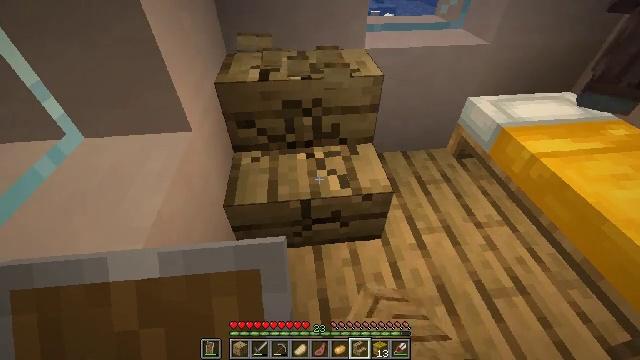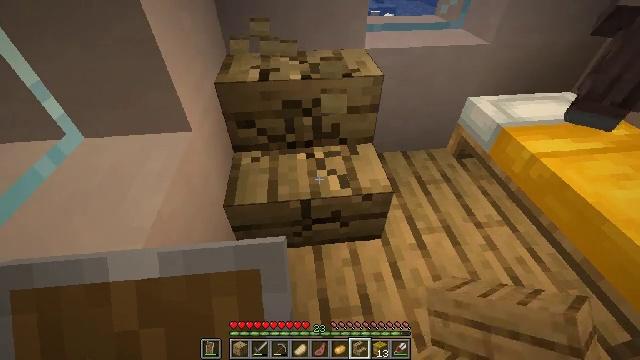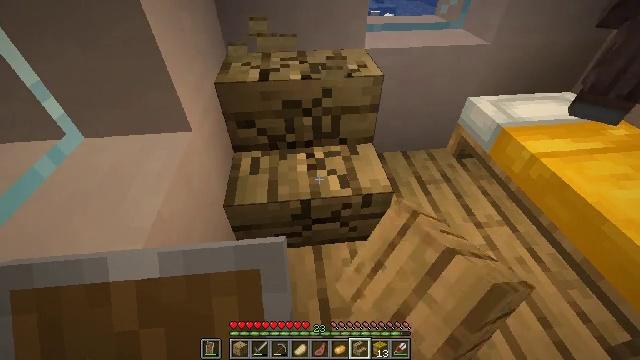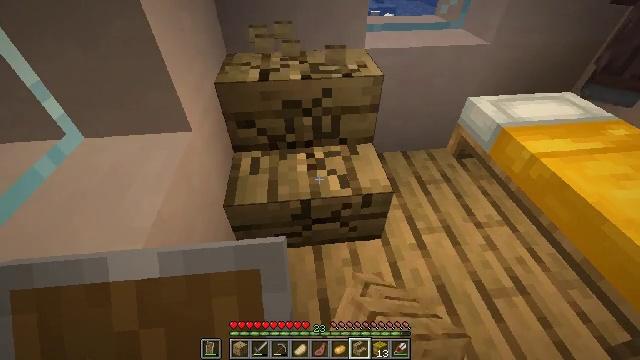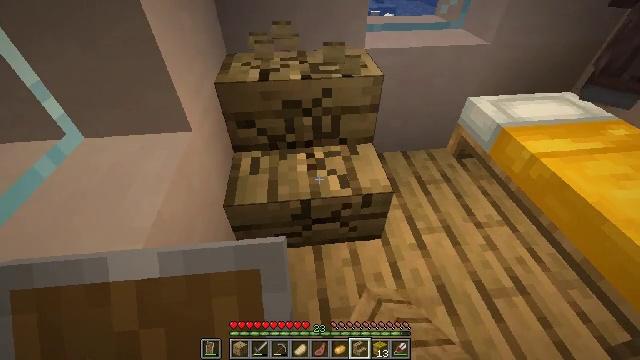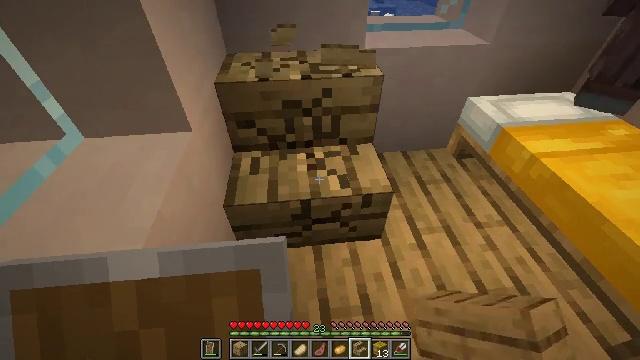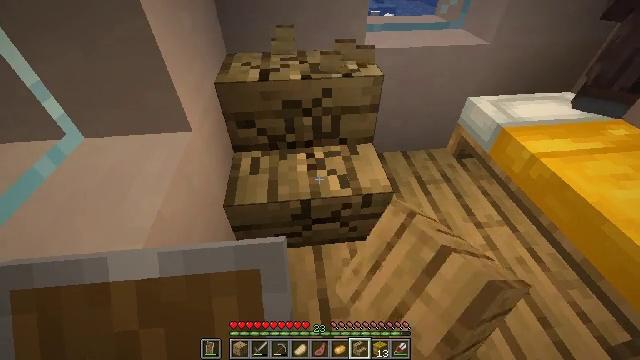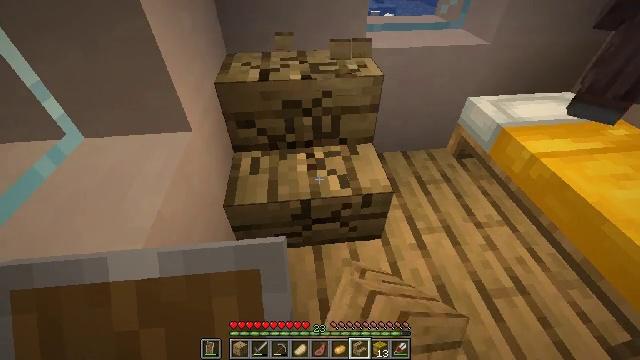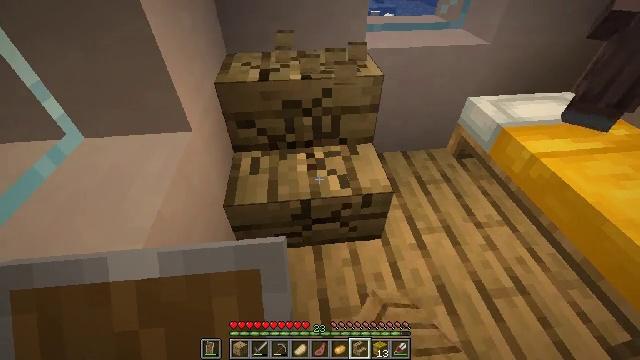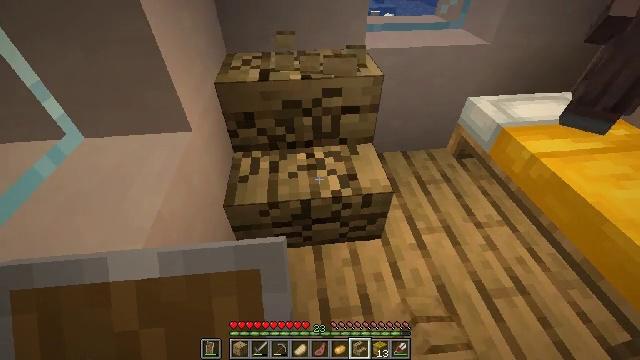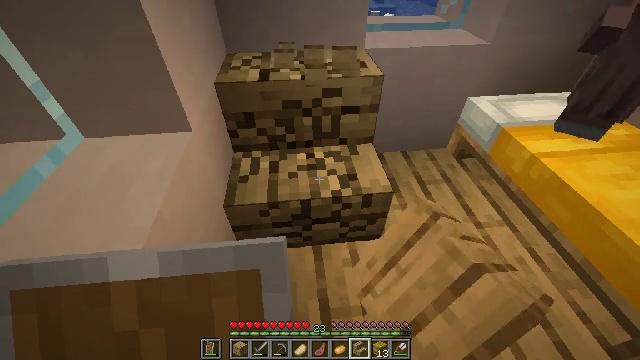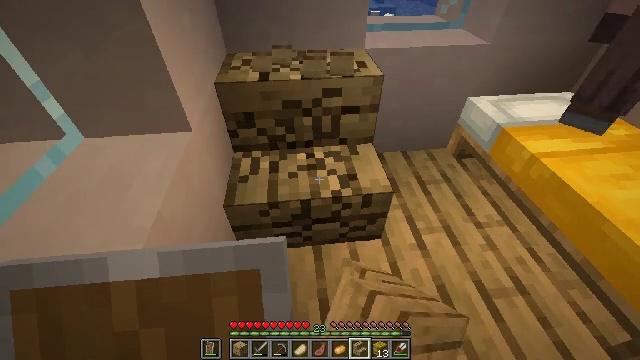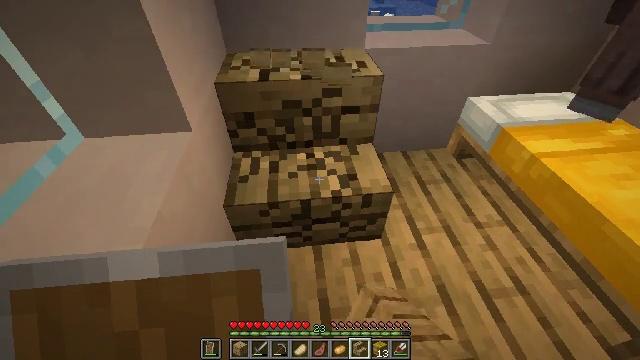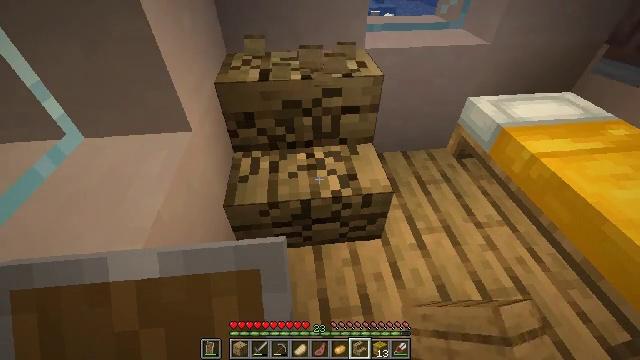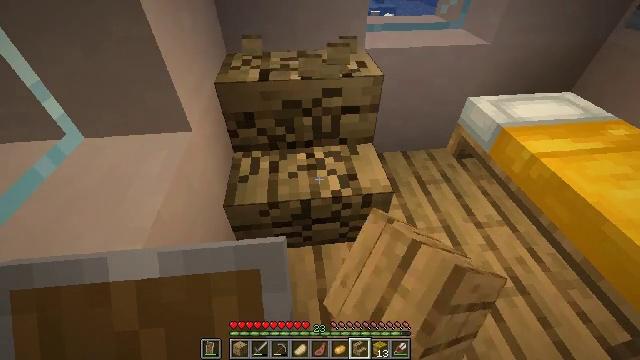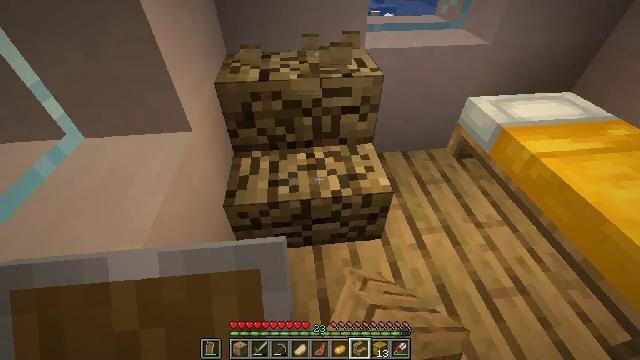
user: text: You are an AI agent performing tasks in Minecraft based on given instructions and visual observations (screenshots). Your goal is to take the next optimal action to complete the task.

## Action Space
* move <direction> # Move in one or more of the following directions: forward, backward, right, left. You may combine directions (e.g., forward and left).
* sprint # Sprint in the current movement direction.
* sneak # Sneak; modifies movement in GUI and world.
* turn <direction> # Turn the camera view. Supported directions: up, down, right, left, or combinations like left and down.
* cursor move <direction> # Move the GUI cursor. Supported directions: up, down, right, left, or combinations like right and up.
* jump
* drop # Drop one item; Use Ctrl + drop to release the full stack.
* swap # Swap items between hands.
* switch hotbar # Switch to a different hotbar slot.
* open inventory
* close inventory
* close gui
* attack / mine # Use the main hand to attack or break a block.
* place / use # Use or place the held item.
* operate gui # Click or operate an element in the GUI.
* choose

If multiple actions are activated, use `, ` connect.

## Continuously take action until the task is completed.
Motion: motion action
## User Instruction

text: Gather some oak stairs for reuse.
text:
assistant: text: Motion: attack / mine
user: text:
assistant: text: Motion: attack / mine
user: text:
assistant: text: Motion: attack / mine
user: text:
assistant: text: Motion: attack / mine
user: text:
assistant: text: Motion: attack / mine
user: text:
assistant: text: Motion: attack / mine
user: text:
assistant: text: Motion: attack / mine
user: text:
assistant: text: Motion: attack / mine
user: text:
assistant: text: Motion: attack / mine
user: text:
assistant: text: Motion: attack / mine
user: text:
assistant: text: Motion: attack / mine
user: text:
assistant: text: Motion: attack / mine
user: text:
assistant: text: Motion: attack / mine
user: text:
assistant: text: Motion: attack / mine
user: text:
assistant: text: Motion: attack / mine
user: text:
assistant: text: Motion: attack / mine
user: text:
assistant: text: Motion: attack / mine
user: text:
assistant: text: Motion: attack / mine
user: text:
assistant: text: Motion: attack / mine
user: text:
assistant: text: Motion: attack / mine
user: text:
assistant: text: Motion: attack / mine
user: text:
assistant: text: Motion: attack / mine
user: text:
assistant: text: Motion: attack / mine
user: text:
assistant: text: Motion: attack / mine
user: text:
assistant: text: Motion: attack / mine
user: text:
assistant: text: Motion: attack / mine